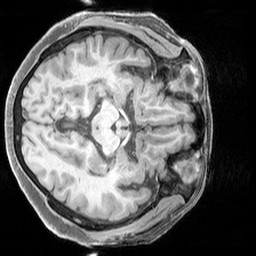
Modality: T1w
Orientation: axial
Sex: female
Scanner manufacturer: siemens
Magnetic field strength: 3 T
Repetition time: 2.3 s
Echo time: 0.00226 s